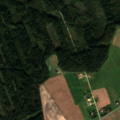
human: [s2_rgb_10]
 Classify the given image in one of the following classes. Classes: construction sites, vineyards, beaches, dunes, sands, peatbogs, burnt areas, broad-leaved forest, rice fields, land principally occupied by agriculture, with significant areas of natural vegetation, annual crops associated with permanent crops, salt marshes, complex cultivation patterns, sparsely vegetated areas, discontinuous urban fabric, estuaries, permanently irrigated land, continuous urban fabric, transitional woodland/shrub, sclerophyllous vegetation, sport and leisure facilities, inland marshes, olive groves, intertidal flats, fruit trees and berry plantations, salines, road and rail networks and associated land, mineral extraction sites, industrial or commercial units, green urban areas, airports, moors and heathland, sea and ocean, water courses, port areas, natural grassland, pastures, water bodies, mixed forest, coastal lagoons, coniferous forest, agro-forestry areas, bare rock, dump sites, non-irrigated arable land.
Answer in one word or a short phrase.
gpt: non-irrigated arable land, complex cultivation patterns, coniferous forest, mixed forest, transitional woodland/shrub